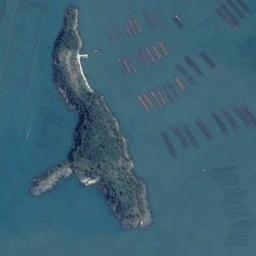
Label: island